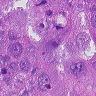
Metastatic tissue present: yes